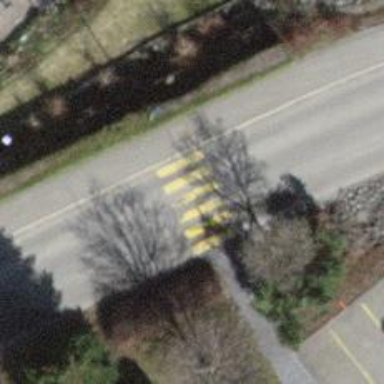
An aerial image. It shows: Uncontrolled zebra crossing on the road.